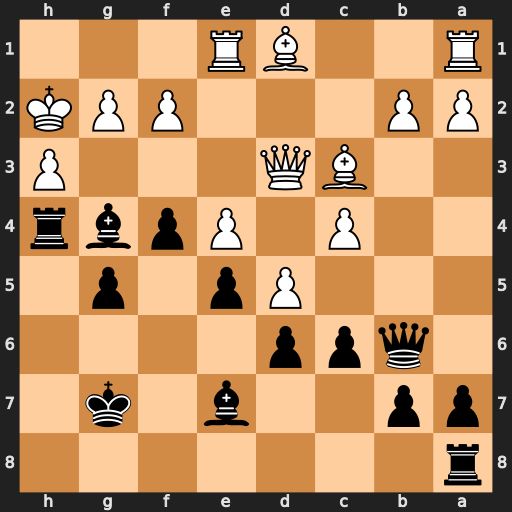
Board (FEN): r7/pp2b1k1/1qpp4/3Pp1p1/2P1Ppbr/2BQ3P/PP3PPK/R2BR3
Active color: b
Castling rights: -
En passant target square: -
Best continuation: Bxh3 gxh3 Qxf2+ Kh1 Rah8